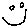
Label: smiley face